Question: I wrote a small function to rescale a image to a specific size without cropping it (by adding black borders to fit it) and it works, yet it is slow specially on high resolutions. Please take a look and tell me how can I increase the efficiency of the function. Or if there s a better code that I can use to achieve the same result.
'''
static int ReScale(char* srcBuffer, int srcLen, int srcStart, int srcStride, int srcHeight, VideoInfo::ePixelFormat srcPixelFormat,
char* dstBuffer, int dstLen, int dstStart, int dstStride, int dstHeight, VideoInfo::ePixelFormat dstPixelFormat, bool reverseCopy)
{
int srcPixelDepth = VideoInfo::GetPixelFormatSize(srcPixelFormat);
int srcWidth = static_cast<int>(floor(srcStride / static_cast<float>(srcPixelDepth)));
int dstPixelDepth = VideoInfo::GetPixelFormatSize(dstPixelFormat);
int dstWidth = static_cast<int>(floor(dstStride / static_cast<float>(dstPixelDepth)));
float resizeRatio = min(dstWidth / static_cast<float>(srcWidth), dstHeight / static_cast<float>(srcHeight));
int dstXOffset = static_cast<int>((dstWidth - (resizeRatio * srcWidth)) / 2.f);
int dstYOffset = static_cast<int>((dstHeight - (resizeRatio * srcHeight)) / 2.f);
ZeroMemory(dstBuffer + dstStart, dstLen);
srcBuffer += srcStart;
dstBuffer += dstStart;
dstWidth -= 2 * dstXOffset;
dstHeight -= 2 * dstYOffset;
int dstPixelOffset = 0;
int srcPixelOffset = 0;
for (int y = 0; y < dstHeight; y++)
{
dstPixelOffset = dstXOffset * dstPixelDepth + (y + dstYOffset) * dstStride;
for (int x = 0; x < dstWidth; x++)
{
srcPixelOffset = static_cast<int>(min(y / resizeRatio, srcHeight));
if (reverseCopy)
{
srcPixelOffset = srcHeight - (srcPixelOffset + 1);
}
srcPixelOffset = static_cast<int>(min(x / resizeRatio, srcWidth)) * srcPixelDepth + srcPixelOffset * srcStride;
if (srcPixelOffset + srcPixelDepth < srcLen && dstPixelOffset + dstPixelDepth < dstLen)
{
memcpy(dstBuffer + dstPixelOffset, srcBuffer + srcPixelOffset, srcPixelDepth);
}
dstPixelOffset += dstPixelDepth;
}
}
return 0;
}
'''
Compiler Options *:
'''
/GS /analyze- /W3 /Zc:wchar_t /I"C:\Program Files (x86)\Microsoft Visual
/Studio 12.0\VC\include" /I"C:\Program Files (x86)\Microsoft Visual
/Studio 12.0\VC\PlatformSDK\include" /I"C:\Program Files (x86)\Windows
/Kits\8.1\include" /Zi /Gm- /O2 /Fd"Releasec120.pdb" /fp:precise /D
/"WIN32" /D "NDEBUG" /D "_WINDOWS" /D "_USRDLL" /D "_WINDLL" /D
/"_UNICODE" /D "UNICODE" /errorReport:prompt /WX- /Zc:forScope /Gz /Oy-/MD
/Fa"Release" /EHsc /nologo /Fo"Release" /Fp"Release\*****.pch"
'''
Profiling Result *:

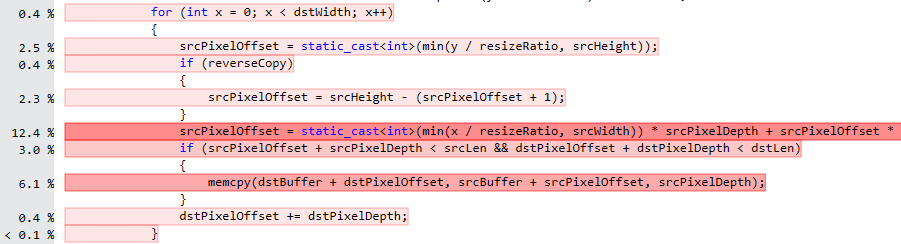
Answer: Refactored the function to apply your suggestions and enabled the SSE2 and fp:fast options. Performance increased by 3x:
'''
static int ReScale(char* srcBuffer, int srcLen, int srcStart, int srcStride, int srcHeight, VideoInfo::ePixelFormat srcPixelFormat,
char* dstBuffer, int dstLen, int dstStart, int dstStride, int dstHeight, VideoInfo::ePixelFormat dstPixelFormat, bool reverseCopy)
{
int srcPixelDepth = VideoInfo::GetPixelFormatSize(srcPixelFormat);
int srcWidth = static_cast<int>(floor(srcStride / static_cast<float>(srcPixelDepth)));
int dstPixelDepth = VideoInfo::GetPixelFormatSize(dstPixelFormat);
int dstWidth = static_cast<int>(floor(dstStride / static_cast<float>(dstPixelDepth)));
float resizeRatio = min(dstWidth / static_cast<float>(srcWidth), dstHeight / static_cast<float>(srcHeight));
int dstXOffset = static_cast<int>((dstWidth - (resizeRatio * srcWidth)) / 2.f);
int dstYOffset = static_cast<int>((dstHeight - (resizeRatio * srcHeight)) / 2.f);
ZeroMemory(dstBuffer + dstStart, dstLen);
srcBuffer += srcStart;
dstBuffer += dstStart;
dstWidth -= 2 * dstXOffset;
dstHeight -= 2 * dstYOffset;
int dstPixelOffset = 0;
int srcPixelOffset = 0;
int srcPixelYOffset = 0;
float srcPixelXOffset = 0;
float srcPixelXStride = 1 / resizeRatio;
int pixelDepthSize = min(srcPixelDepth, dstPixelDepth);
for (int y = 0; y < dstHeight; y++)
{
dstPixelOffset = dstXOffset * dstPixelDepth + (y + dstYOffset) * dstStride;
srcPixelYOffset = static_cast<int>(min(y / resizeRatio, srcHeight));
srcPixelYOffset = (reverseCopy ? (srcHeight - (srcPixelYOffset + 1)) : srcPixelYOffset) * srcStride;
srcPixelXOffset = 0;
for (int x = 0; x < dstWidth; x++)
{
srcPixelOffset = srcPixelYOffset + (static_cast<int>(min(srcPixelXOffset, srcWidth)) * srcPixelDepth);
if (srcPixelOffset + pixelDepthSize < srcLen && dstPixelOffset + pixelDepthSize < dstLen)
{
memcpy(dstBuffer + dstPixelOffset, srcBuffer + srcPixelOffset, pixelDepthSize);
}
dstPixelOffset += dstPixelDepth;
srcPixelXOffset += srcPixelXStride;
}
}
return 0;
}
'''
Special thanks to @MOehm, @Tafuri and other commenters